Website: crate-barrel
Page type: newsletter-management
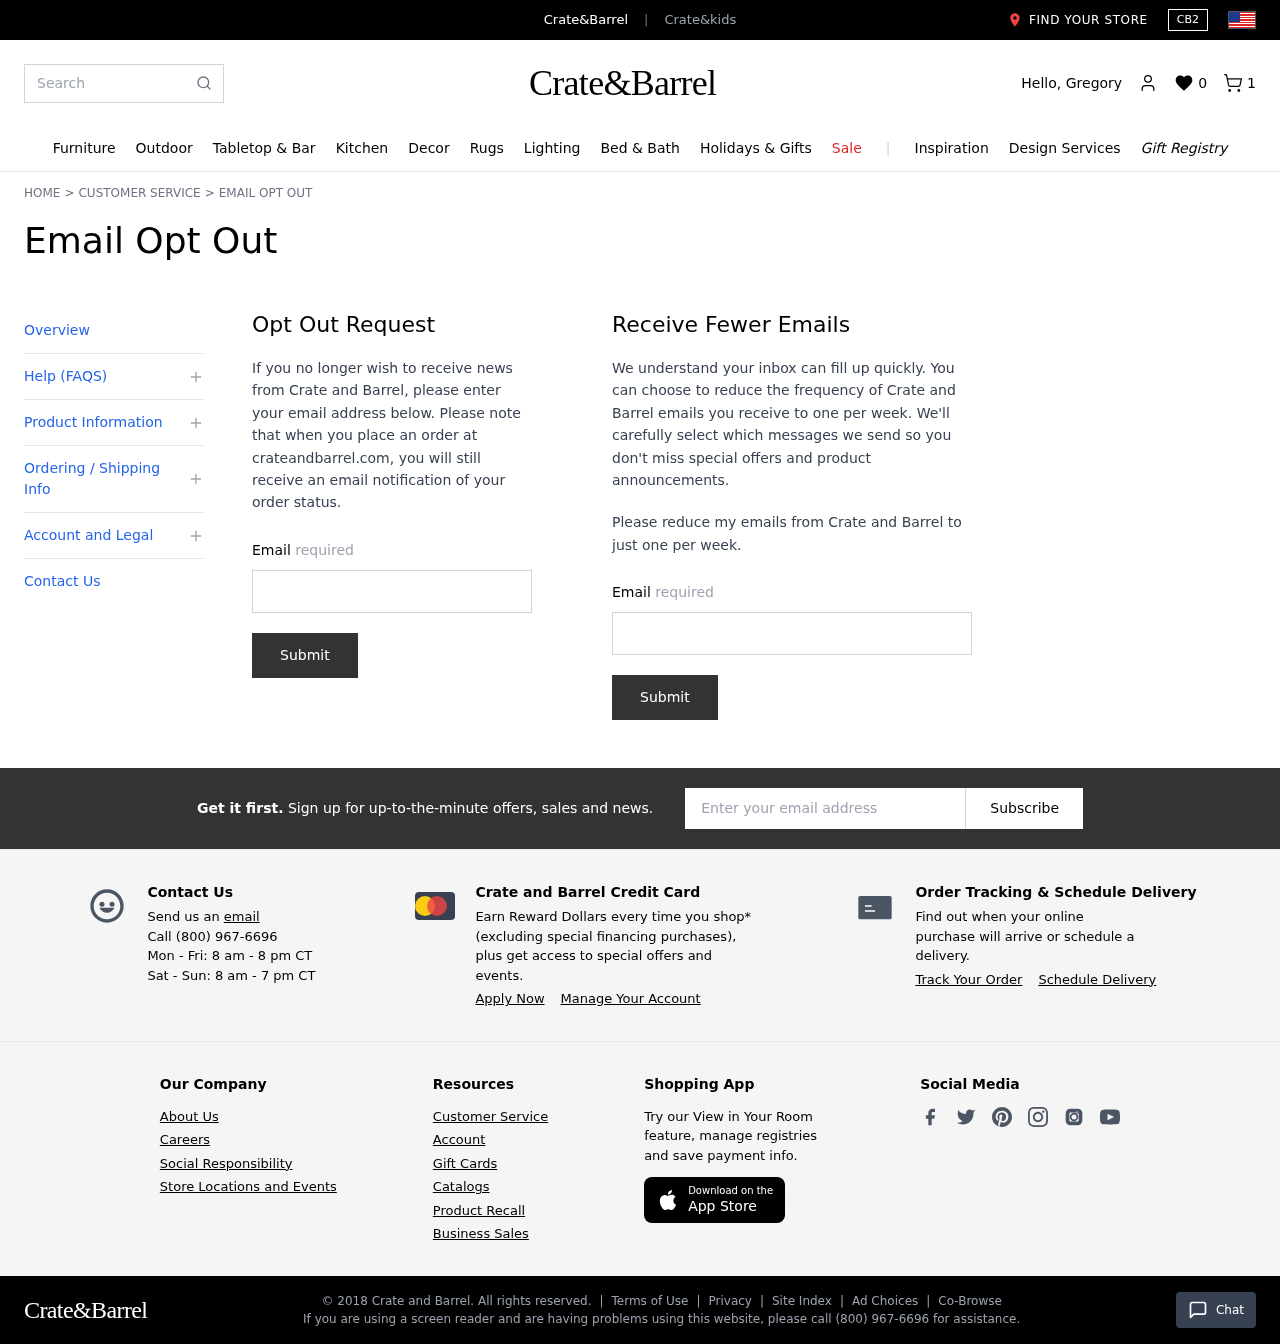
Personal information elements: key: PII_EMAIL
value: gregory.lopez@hotmail.com
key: PII_EMAIL2
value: gregory.lopez@hotmail.com
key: PII_EMAIL3
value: gregory.lopez@hotmail.com
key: PII_FIRSTNAME
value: Gregory
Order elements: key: ORDER_NUM_ITEMS
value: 1
Search elements: key: HEADER_SEARCH
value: Search
Other elements: key: WISHLIST_COUNT
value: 0